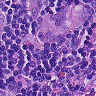
Metastatic tissue present: yes